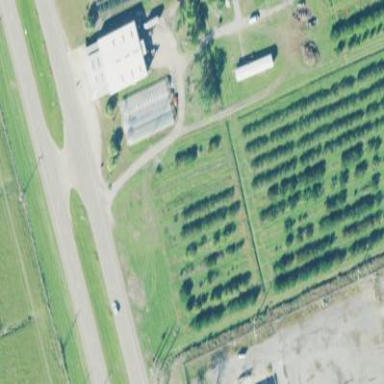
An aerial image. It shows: Orchard.